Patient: sex M, age 55
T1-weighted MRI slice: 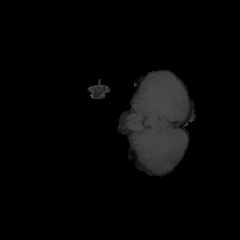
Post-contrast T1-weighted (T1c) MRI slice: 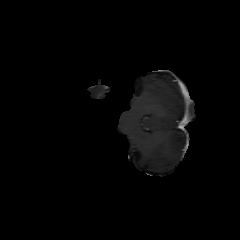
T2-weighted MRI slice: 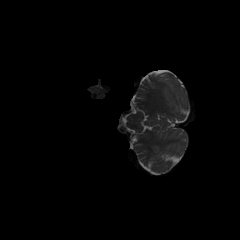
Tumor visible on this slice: no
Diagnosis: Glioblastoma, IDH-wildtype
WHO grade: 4